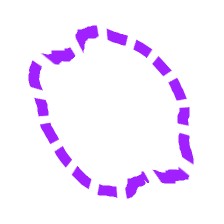
Shape: circle